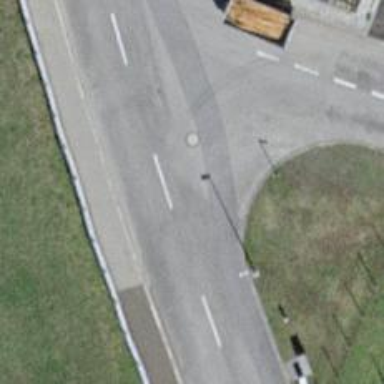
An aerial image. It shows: Residential road with asphalt surface and sidewalk on the left side.